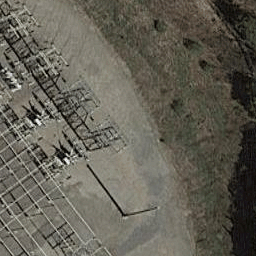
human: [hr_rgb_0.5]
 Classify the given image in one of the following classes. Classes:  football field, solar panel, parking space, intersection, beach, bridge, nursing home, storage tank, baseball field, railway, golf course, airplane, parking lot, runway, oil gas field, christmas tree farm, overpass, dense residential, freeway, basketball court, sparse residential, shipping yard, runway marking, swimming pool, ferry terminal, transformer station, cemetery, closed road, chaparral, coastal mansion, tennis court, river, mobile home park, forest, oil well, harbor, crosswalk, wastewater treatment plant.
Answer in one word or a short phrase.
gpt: transformer station